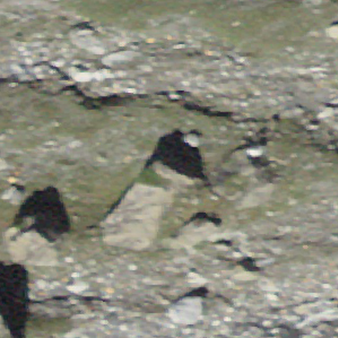
Label: bouldering_area